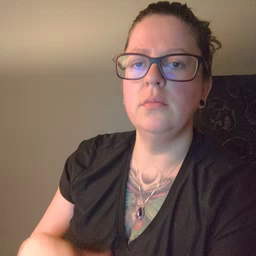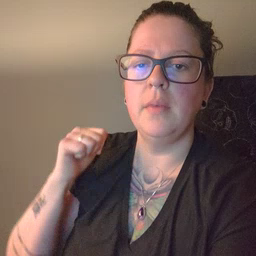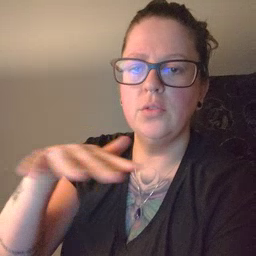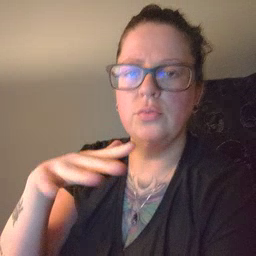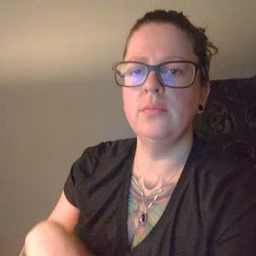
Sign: backyard